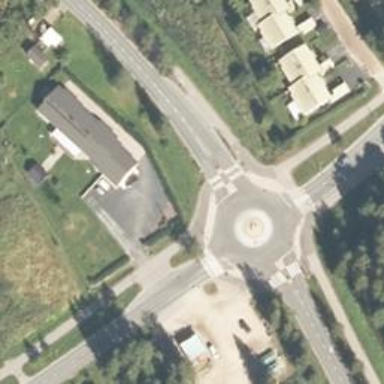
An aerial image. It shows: Roundabout at tertiary road junction.